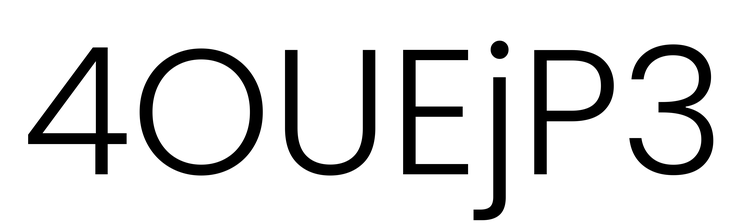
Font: Poppins-Light